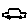
Label: car